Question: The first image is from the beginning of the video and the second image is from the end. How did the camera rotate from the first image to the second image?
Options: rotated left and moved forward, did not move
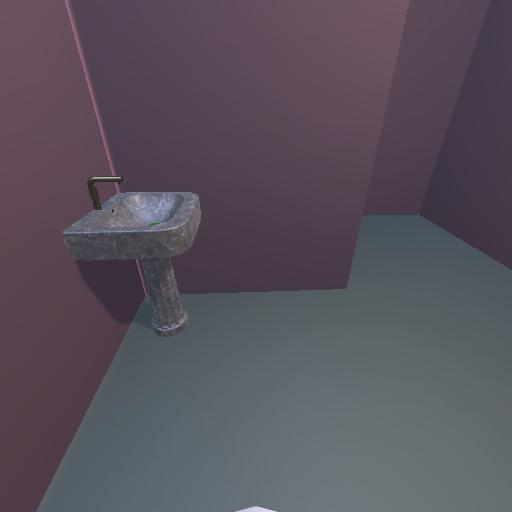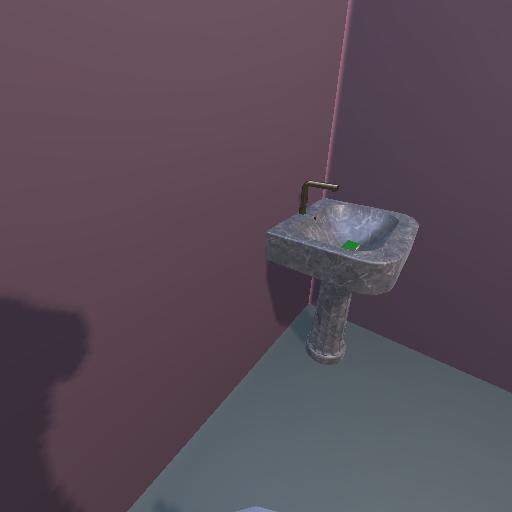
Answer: rotated left and moved forward